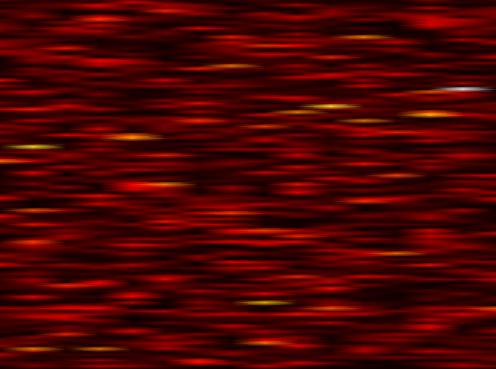
Label: UFMC